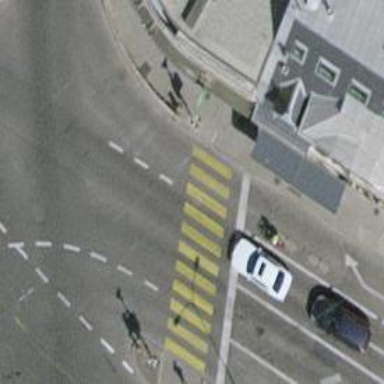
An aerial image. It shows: Road crossing with traffic signals.